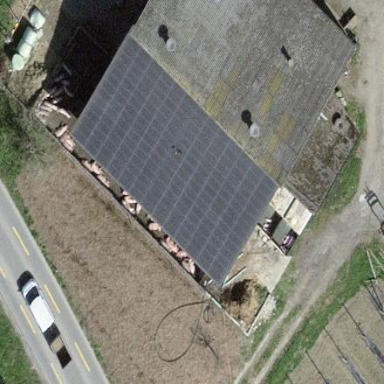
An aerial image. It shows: Solar power generator with photovoltaic panels.